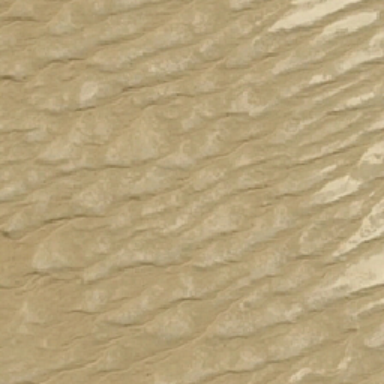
There are a lot of sand in the desert .